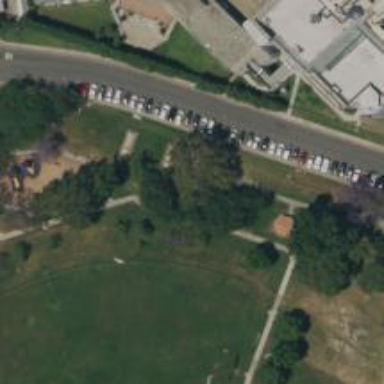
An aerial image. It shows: Parking area with parallel orientation.